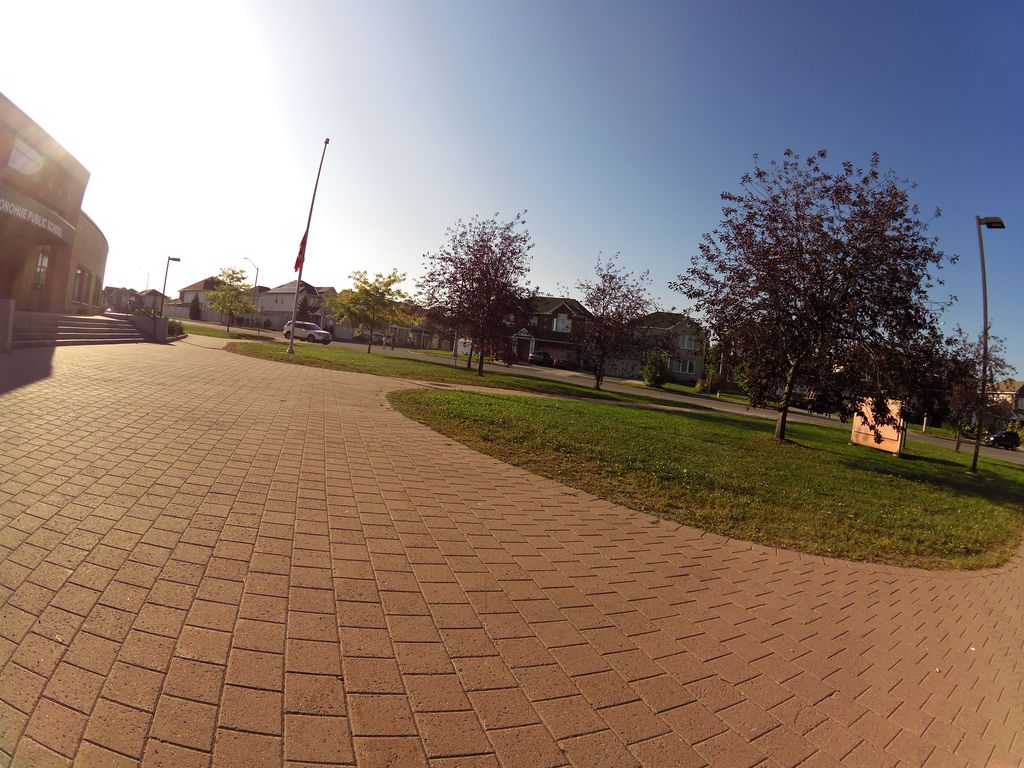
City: ottawa-gatineau